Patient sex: F
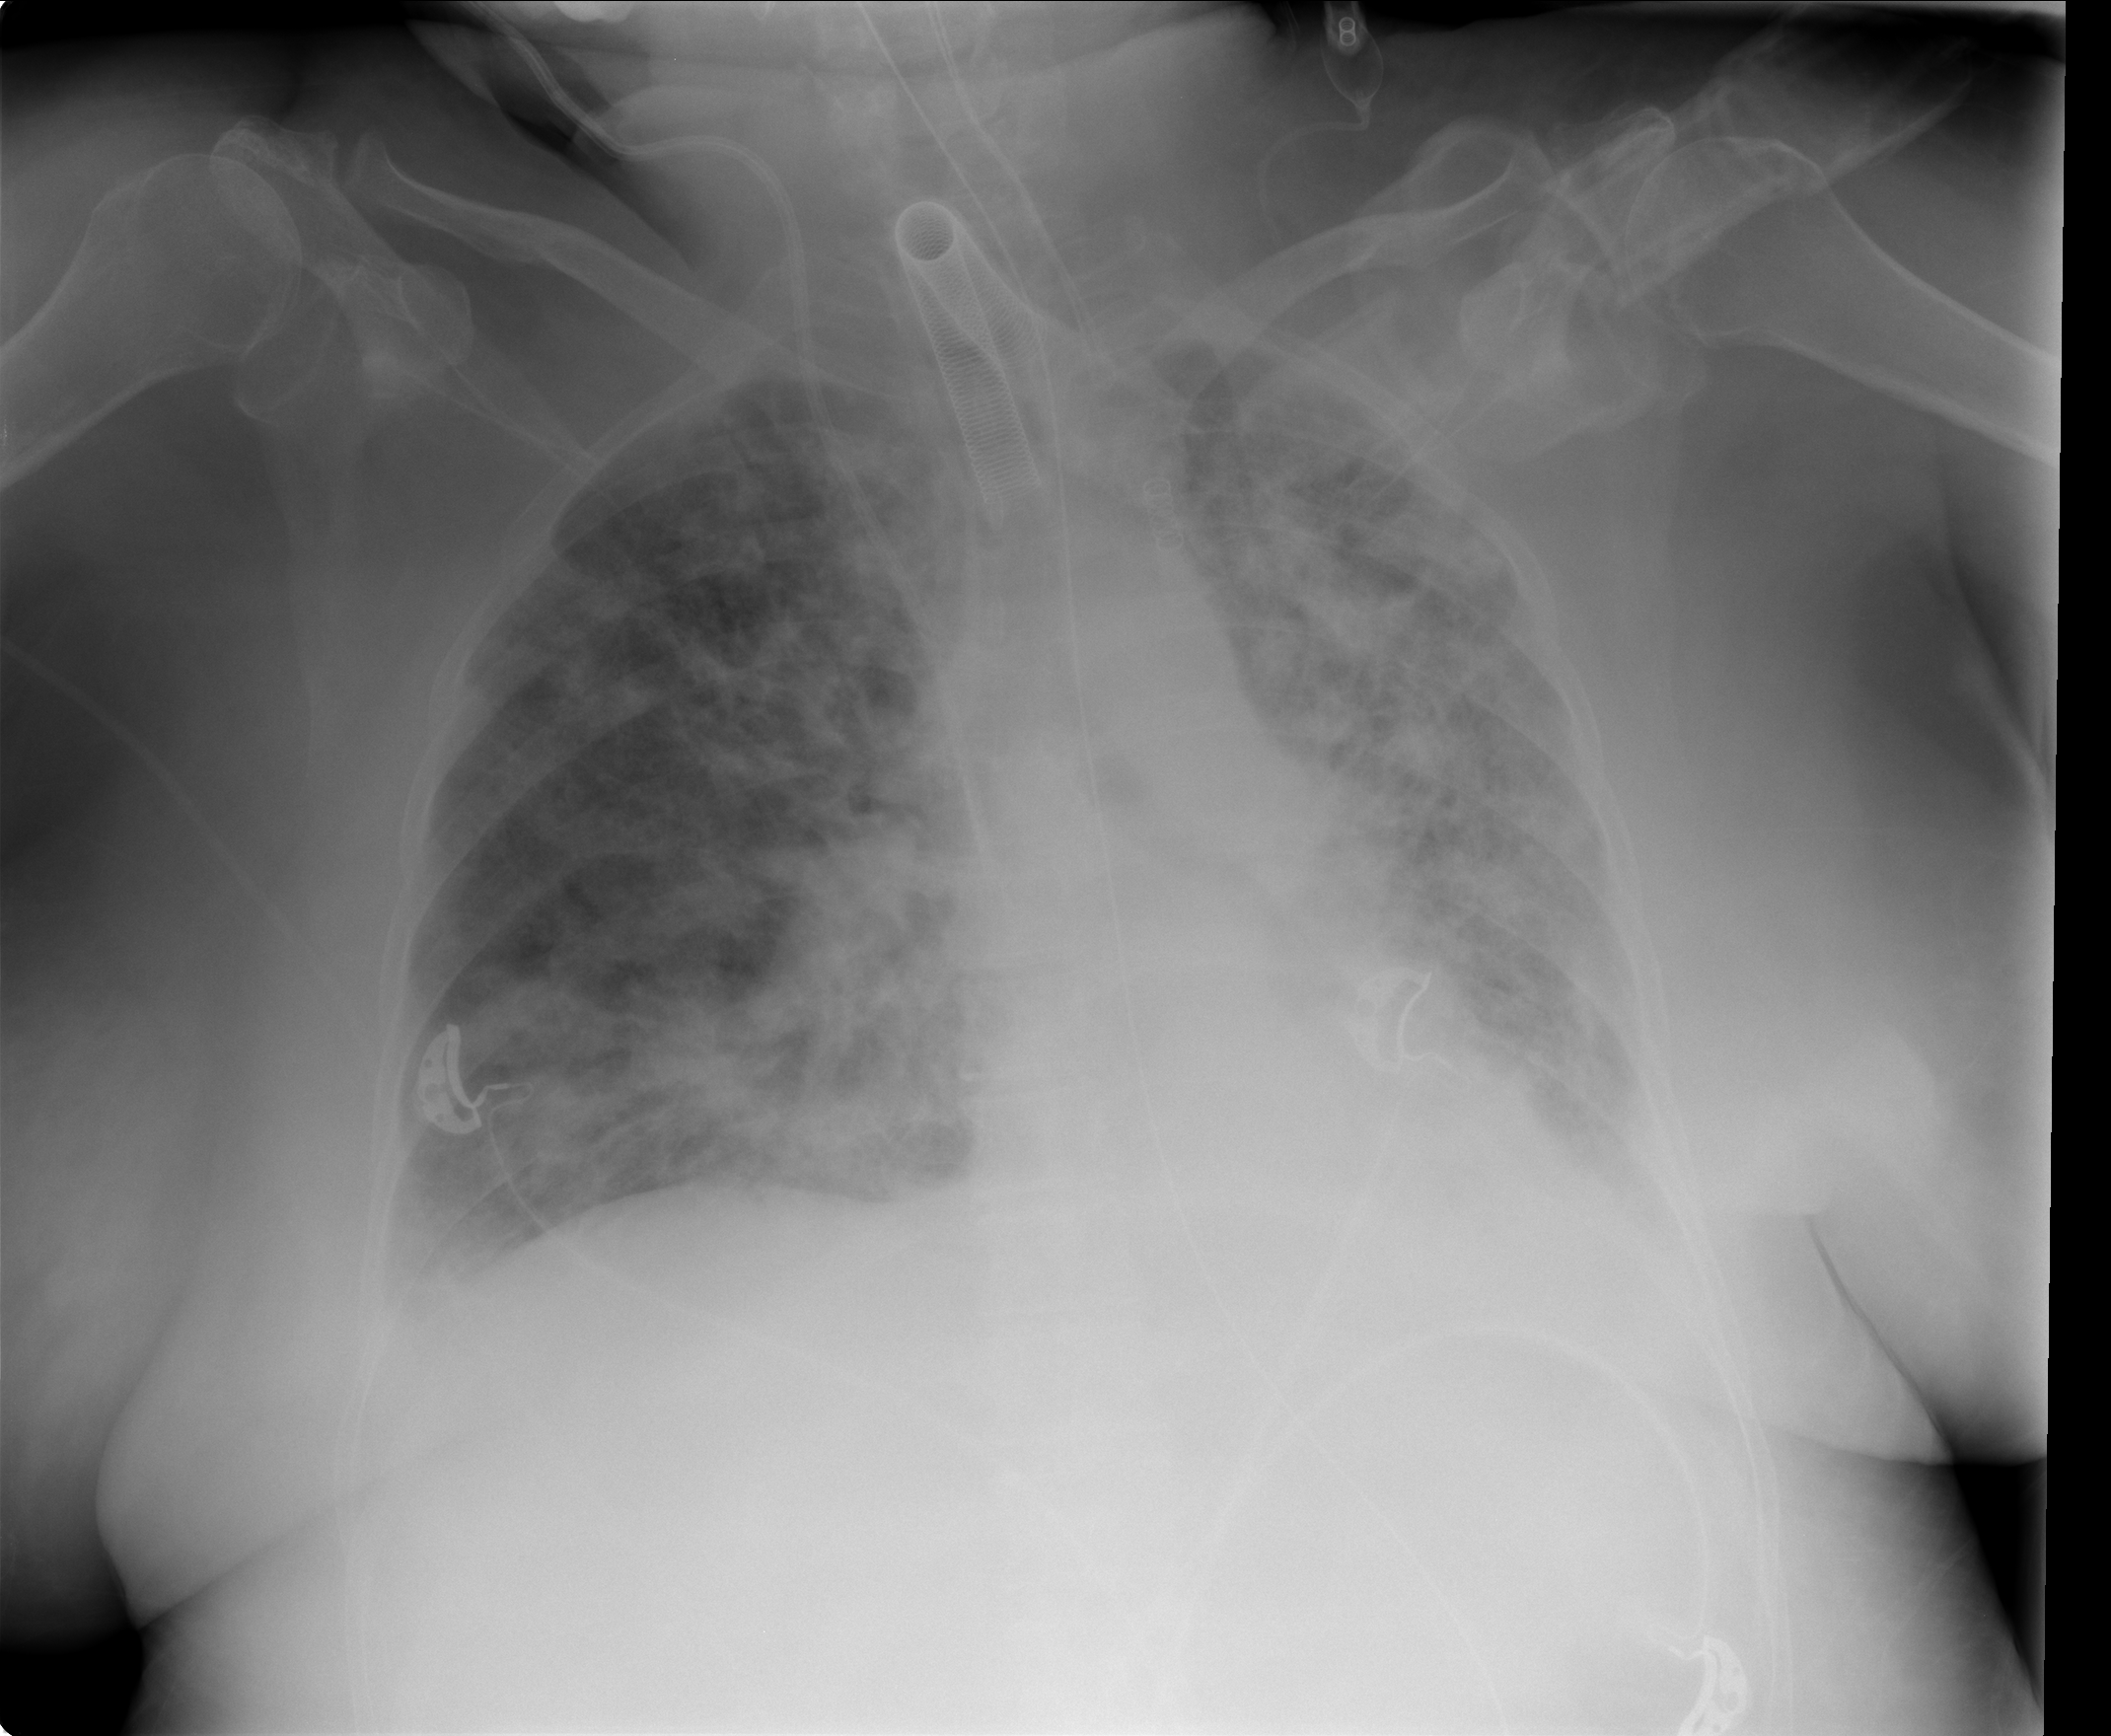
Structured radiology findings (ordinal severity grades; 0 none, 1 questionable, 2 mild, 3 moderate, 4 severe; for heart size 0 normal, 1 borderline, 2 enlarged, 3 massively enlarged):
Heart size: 0
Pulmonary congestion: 1
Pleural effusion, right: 0
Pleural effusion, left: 1
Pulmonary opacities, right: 3
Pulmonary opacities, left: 4
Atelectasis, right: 2
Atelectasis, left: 2